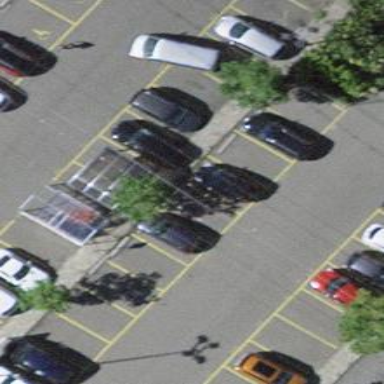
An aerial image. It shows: Charging station.